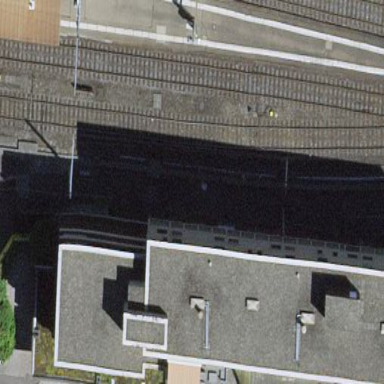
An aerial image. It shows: Office building with flat roof.